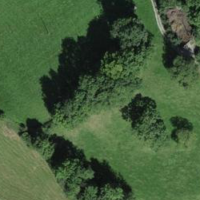
EUNIS habitat code: 24
Species observed at this site:
Cornus sanguinea